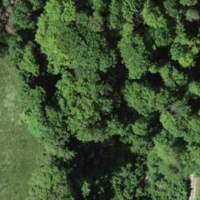
EUNIS habitat code: 41
Species observed at this site:
Lathyrus vernus